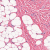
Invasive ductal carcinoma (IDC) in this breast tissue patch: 0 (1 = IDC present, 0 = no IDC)